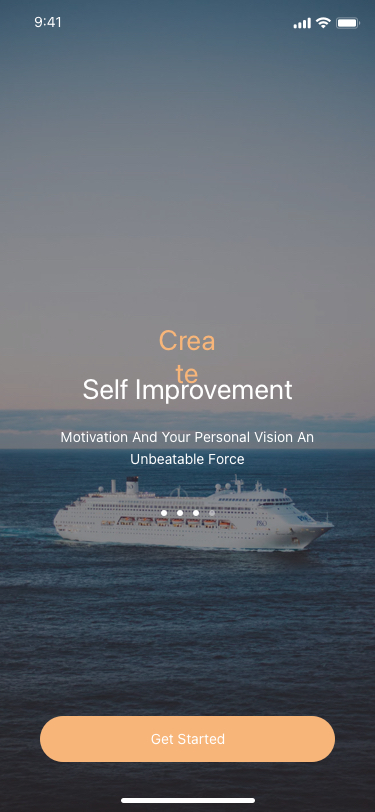
Text in this UI design:
Self Improvement
Motivation And Your Personal Vision An Unbeatable Force
Create